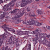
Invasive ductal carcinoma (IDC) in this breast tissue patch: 1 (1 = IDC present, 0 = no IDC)